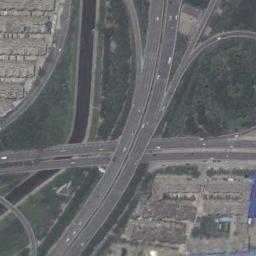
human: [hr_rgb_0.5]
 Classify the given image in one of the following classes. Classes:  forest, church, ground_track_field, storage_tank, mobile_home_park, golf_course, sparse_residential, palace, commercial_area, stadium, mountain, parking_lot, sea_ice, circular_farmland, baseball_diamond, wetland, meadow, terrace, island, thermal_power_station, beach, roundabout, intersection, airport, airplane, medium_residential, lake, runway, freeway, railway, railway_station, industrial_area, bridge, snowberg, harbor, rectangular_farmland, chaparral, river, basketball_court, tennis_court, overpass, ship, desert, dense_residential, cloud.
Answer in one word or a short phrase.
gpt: overpass